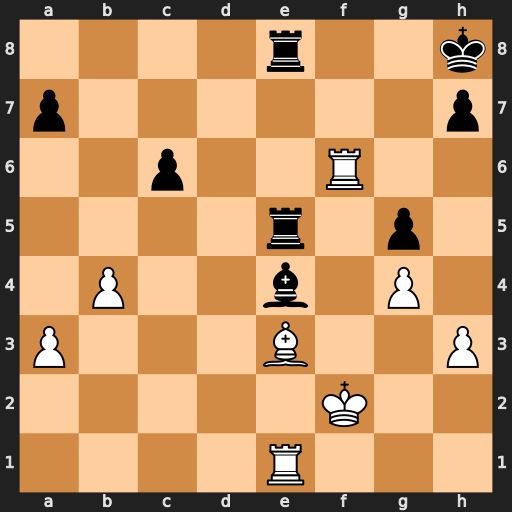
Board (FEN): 4r2k/p6p/2p2R2/4r1p1/1P2b1P1/P3B2P/5K2/4R3
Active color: w
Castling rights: -
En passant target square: -
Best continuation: Bd4 Kg8 Bxe5